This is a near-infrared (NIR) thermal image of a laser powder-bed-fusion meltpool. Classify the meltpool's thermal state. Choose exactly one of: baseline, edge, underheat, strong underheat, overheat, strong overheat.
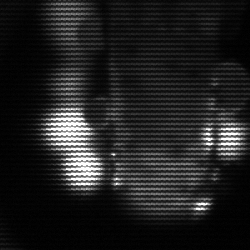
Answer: strong underheat